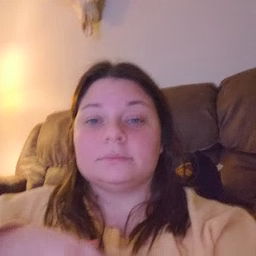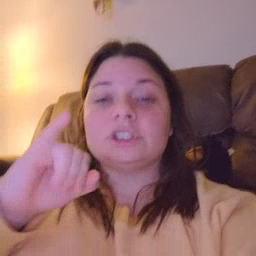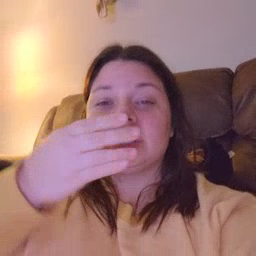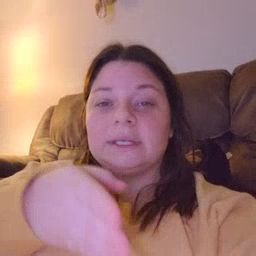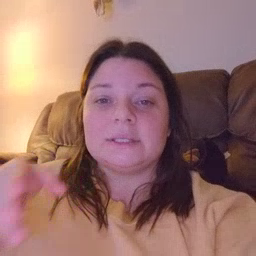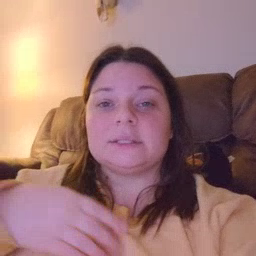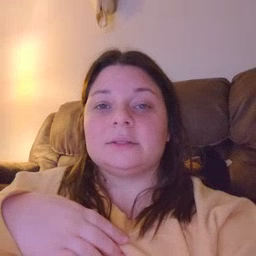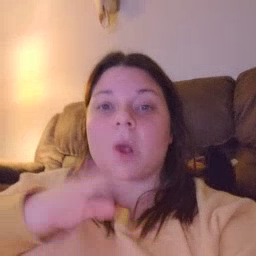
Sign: jeans